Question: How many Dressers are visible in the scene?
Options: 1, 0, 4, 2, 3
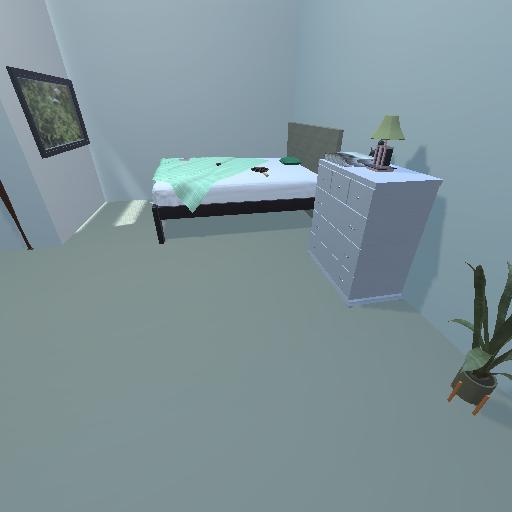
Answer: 1